Question: Is it possible to achieve line-height consistency in all browsers?
I have attached an image. You will notice a red rectangular box and a green rectangular box (both of the same width and height) which I have added via photoshop manually to aid in showing the the space/gap difference between the dotted lines (below the red box) and the "Followers: <PHONE>" text.
It seems that Firefox is the only one that is displaying the elements differently. I notice this when I apply a line-height. Any way I can make this consistent with all browsers?
I am using Firefox 3.6.13, Safari 5.0.3, Opera 10.63 and Chrome 8.0.552.231.
'''
.clearfix,
.container {
display: block;
}
ul {
margin: 0;
padding: 0;
list-style: none;
}
li {
position: relative;
margin: 0 0 0 0;
padding: 12px 0;
border-bottom: 1px dotted #E7E7E7;
}
li img {
float: left;
margin-top: 0;
}
li p {
margin: 0 0 0 58px;
padding: 0;
font-weight: normal;
border: none;
font-size: 1em;
line-height: 1.3em;
}
li p.name {
position: relative;
padding-top: 0;
font-size: 1.1em;
font-weight: bold;
}
'''
'''
<ul>
<li class="clearfix">
<a href="#"><img width="50" src="http://localhost:3000/images/foobar.gif" alt="thumb"></a>
<p class="name">
<a href="#">Jessica Simpson</a>
</p>
<p>Blurred out text here</p>
<p>Followers: <PHONE></p>
</li>
</ul>
'''

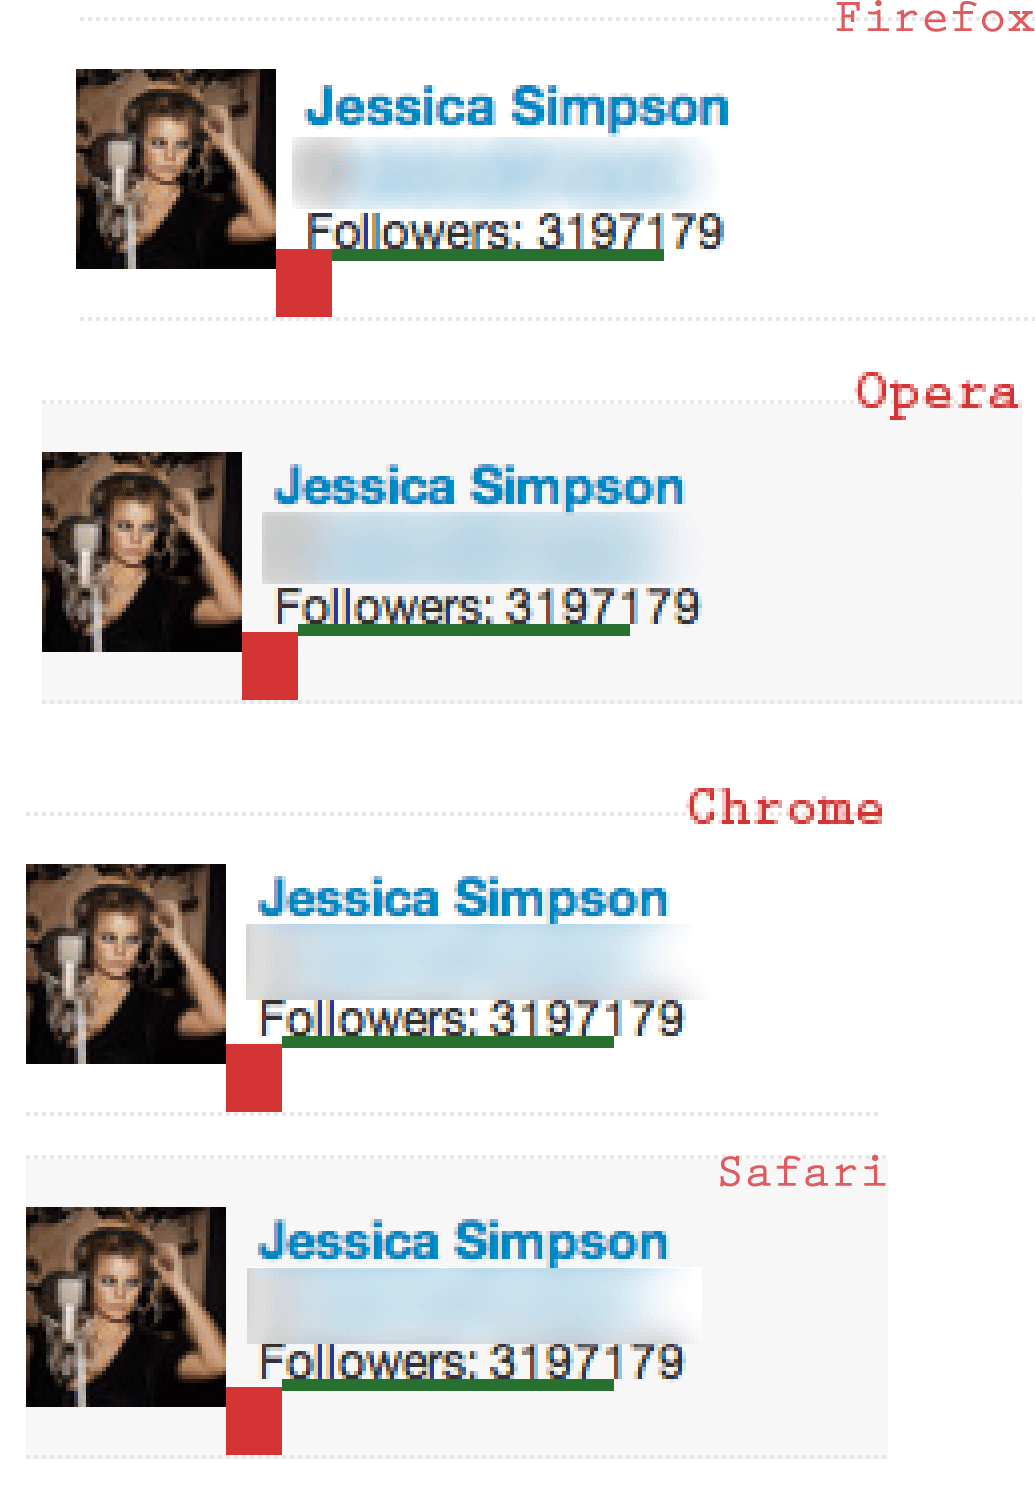
Answer: Your currently using em's. Maybe you can try to be more specific by trying to use px in both line-height and font-size. Also try to use padding in those texts, maybe it'll work, I think ;).
In any cross browser thing you do. There's is no concrete way of doing things to make it same on every renderer. It's always a dream that most client's don't understand. For me, it's better to always explain to them what they want and how much time we spend in things like 1px/2px differences. It's plain normal. You may check <URL>.